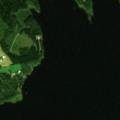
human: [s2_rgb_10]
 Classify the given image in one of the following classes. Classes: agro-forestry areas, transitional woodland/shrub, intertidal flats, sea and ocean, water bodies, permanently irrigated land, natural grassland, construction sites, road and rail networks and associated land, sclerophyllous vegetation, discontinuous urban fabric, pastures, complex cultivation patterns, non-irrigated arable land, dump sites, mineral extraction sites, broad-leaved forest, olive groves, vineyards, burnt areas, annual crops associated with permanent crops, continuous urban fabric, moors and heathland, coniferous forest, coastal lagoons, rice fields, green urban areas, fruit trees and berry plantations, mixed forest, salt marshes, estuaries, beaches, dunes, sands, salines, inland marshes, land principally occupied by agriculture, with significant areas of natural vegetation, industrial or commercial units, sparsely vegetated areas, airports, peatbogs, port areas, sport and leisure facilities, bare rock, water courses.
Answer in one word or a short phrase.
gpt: mixed forest, water bodies